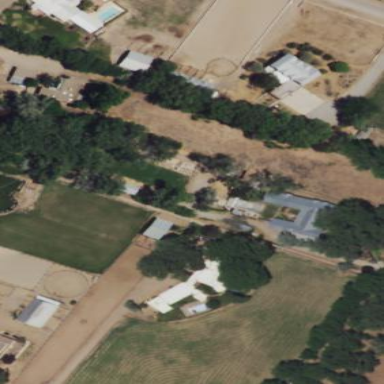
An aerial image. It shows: Farmyard enclosed by fence.